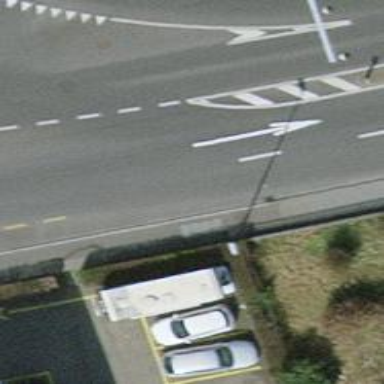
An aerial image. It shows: Hedge barrier.